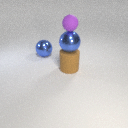
large brown rubber cylinder below large blue metal sphere